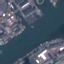
Land use / land cover class: River